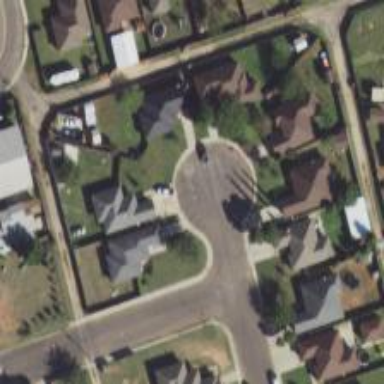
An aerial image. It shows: Turning circle on the road.